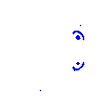
Particle: kaon